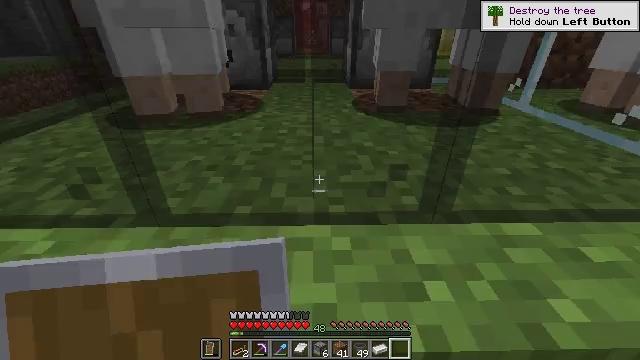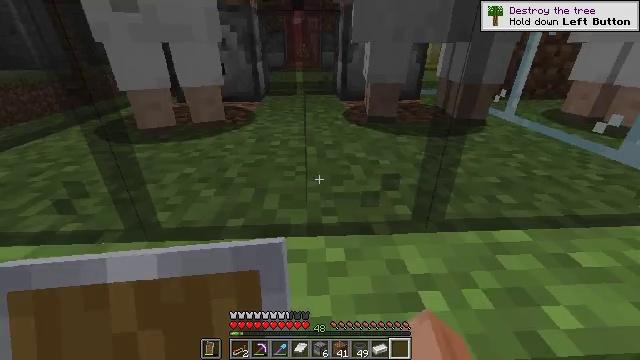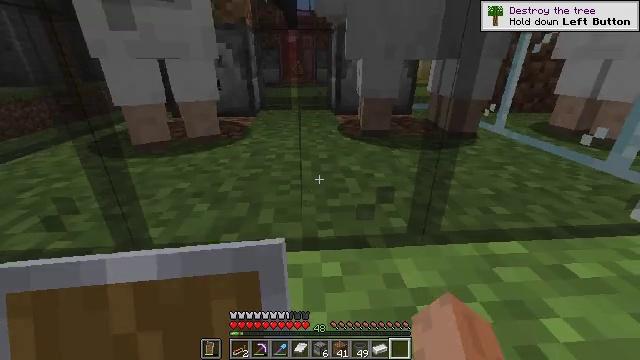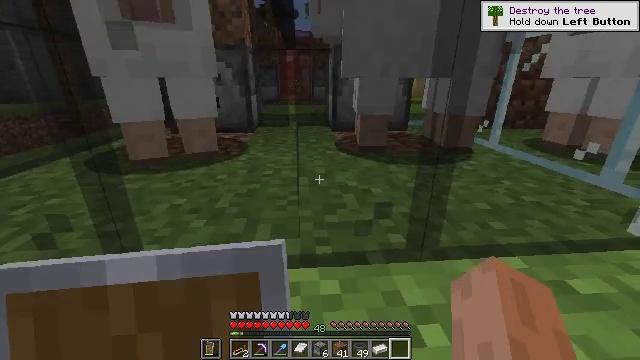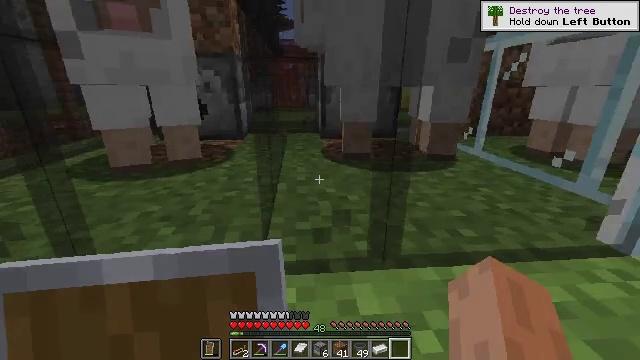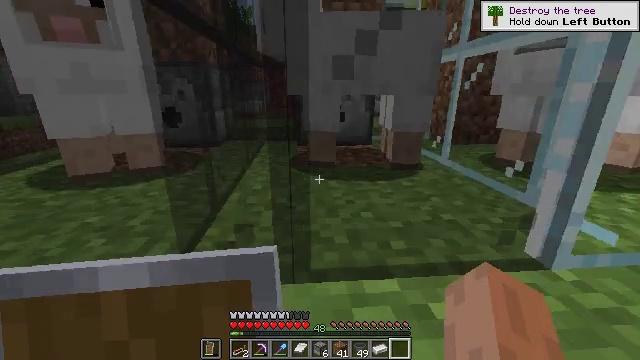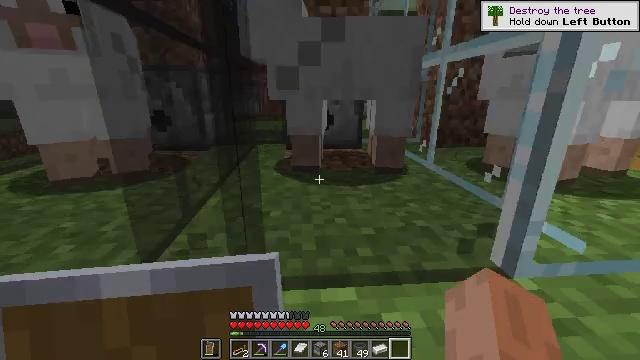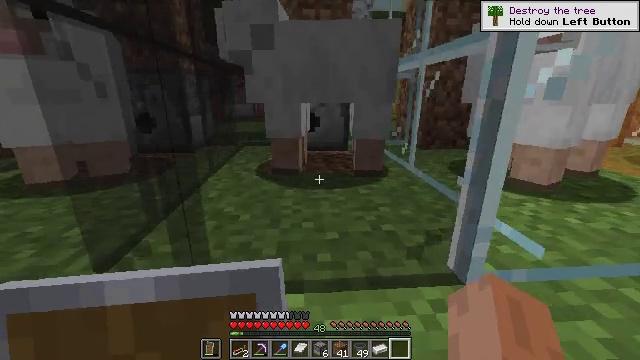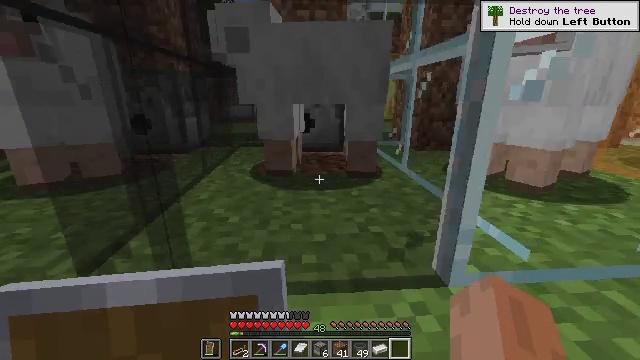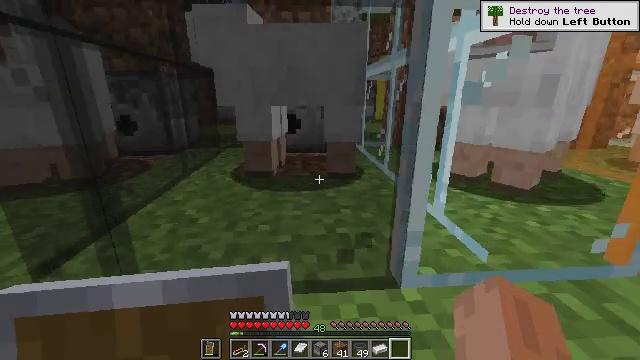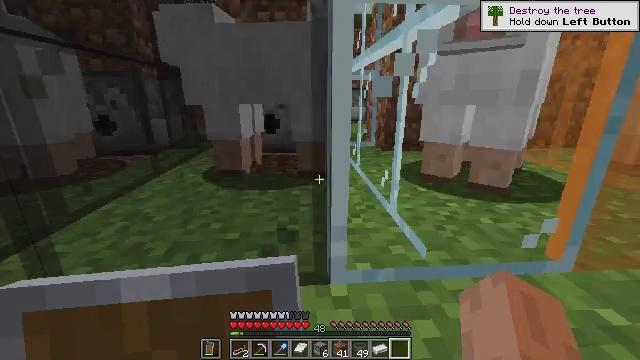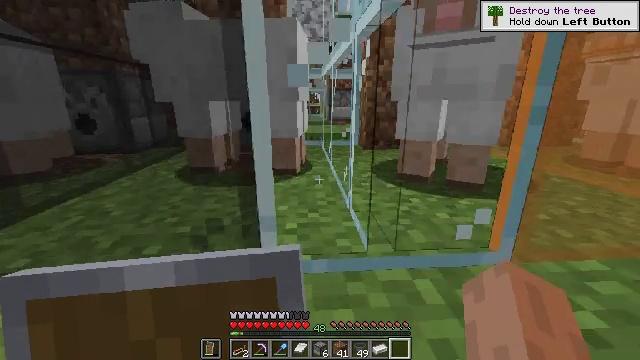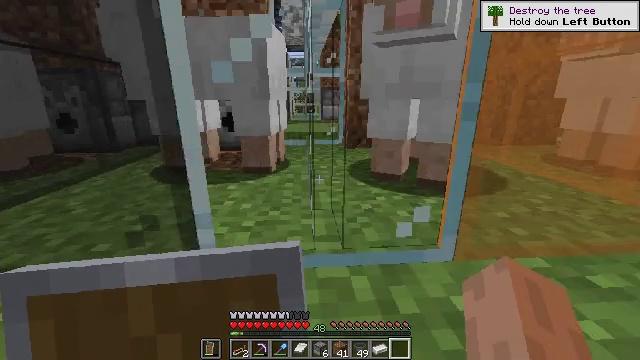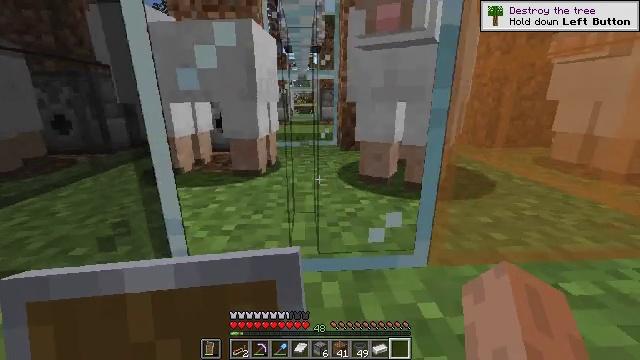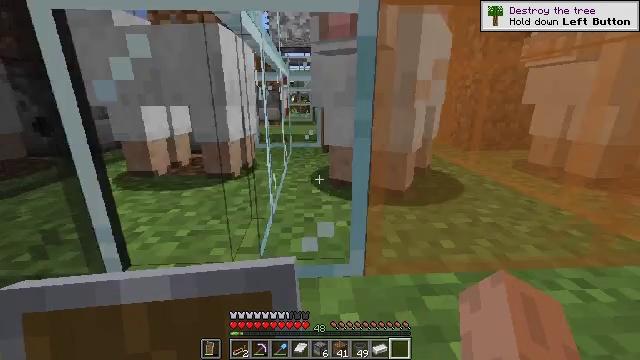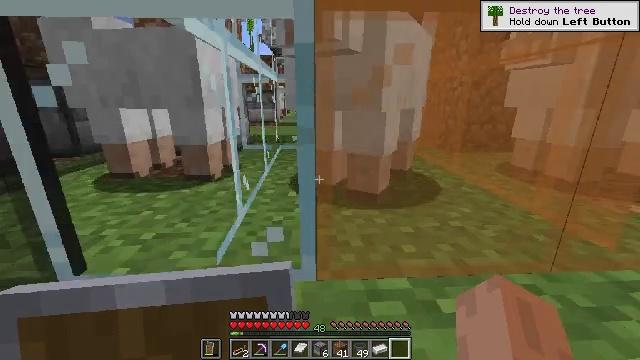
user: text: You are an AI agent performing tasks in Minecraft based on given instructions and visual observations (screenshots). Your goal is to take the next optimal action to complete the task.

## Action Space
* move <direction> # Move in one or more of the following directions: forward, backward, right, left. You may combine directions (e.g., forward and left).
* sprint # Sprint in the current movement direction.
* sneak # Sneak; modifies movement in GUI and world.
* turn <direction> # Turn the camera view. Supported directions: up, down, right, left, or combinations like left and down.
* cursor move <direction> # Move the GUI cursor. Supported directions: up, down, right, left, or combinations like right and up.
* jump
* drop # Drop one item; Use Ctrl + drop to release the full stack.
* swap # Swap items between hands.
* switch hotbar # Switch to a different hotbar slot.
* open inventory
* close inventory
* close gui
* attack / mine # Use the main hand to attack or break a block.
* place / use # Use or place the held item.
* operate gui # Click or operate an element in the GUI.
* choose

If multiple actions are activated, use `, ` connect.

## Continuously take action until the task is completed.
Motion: motion action
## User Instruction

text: Retrieve the orange stained glass pane from a structure.
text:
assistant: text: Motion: turn right and up
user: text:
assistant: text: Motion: turn right and up
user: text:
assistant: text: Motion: move right, turn up
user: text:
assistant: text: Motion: move right, turn up
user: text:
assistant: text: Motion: move right, turn up
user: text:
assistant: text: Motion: move right
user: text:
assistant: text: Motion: move right
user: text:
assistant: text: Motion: move right
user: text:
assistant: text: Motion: move right
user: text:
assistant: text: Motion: move right
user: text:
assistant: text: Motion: move right
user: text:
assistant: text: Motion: move right
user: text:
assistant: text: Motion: move right
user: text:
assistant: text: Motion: move right
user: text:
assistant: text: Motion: move right
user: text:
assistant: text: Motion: move right
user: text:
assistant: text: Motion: move right
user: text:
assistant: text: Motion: move right
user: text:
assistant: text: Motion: move right
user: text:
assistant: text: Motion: move right
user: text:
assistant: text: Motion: move right
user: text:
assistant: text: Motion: no_op
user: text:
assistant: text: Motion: no_op
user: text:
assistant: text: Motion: no_op
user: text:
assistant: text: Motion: no_op
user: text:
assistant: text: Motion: move forward
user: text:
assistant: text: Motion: move forward
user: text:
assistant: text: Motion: move forward, turn left and down
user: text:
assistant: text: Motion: move forward, turn left and down
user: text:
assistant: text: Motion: no_op